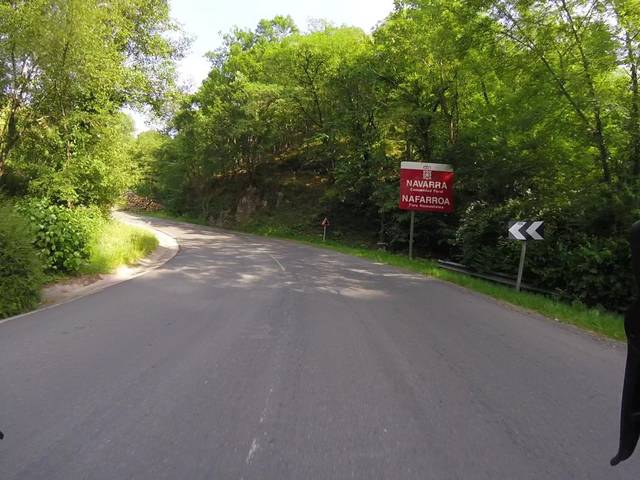
Region: Spain
Coordinates: 43.219, -1.914